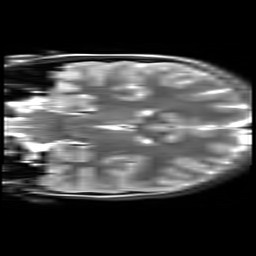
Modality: T2w
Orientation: coronal
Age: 13
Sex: male
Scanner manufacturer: siemens
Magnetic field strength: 3 T
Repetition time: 6.8 s
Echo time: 0.084 s